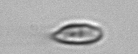
Label: Chrysochromulina